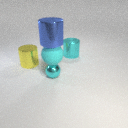
large cyan rubber sphere below large blue metal cylinder